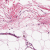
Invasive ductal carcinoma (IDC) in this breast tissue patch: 0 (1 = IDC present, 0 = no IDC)